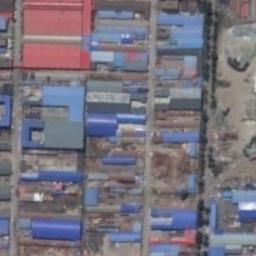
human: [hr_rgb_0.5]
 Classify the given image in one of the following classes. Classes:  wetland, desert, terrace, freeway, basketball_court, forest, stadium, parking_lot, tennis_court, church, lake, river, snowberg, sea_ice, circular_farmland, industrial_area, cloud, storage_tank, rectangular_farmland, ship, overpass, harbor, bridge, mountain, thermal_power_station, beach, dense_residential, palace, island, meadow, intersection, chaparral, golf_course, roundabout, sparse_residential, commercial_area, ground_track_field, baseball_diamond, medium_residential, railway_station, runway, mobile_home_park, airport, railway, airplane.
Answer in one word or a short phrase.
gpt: industrial_area